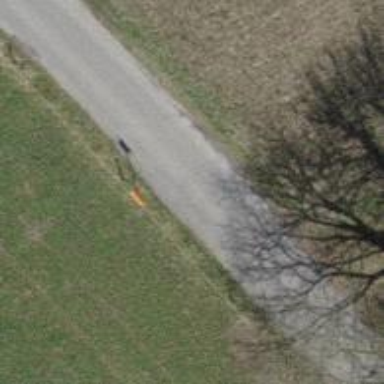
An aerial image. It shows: Pole with aerial marker and roof cover.